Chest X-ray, AP view. Patient: 43 years old, sex F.
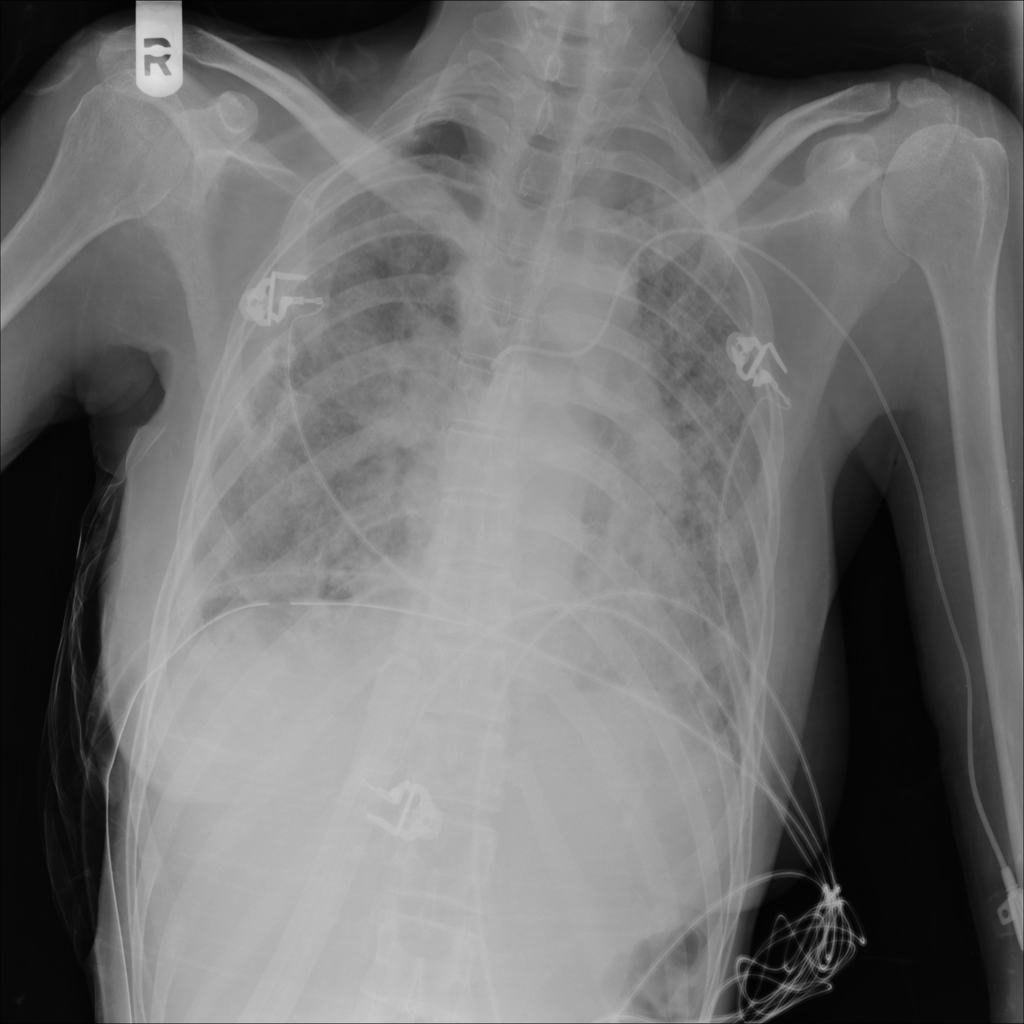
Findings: No Finding